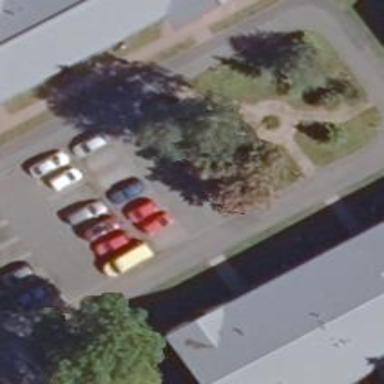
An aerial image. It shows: Parking aisle designated as service road.